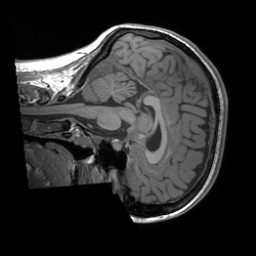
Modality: T1w
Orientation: sagittal
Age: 24
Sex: female
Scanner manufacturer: siemens
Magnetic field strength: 3 T
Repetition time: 1.9 s
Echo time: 0.00252 s